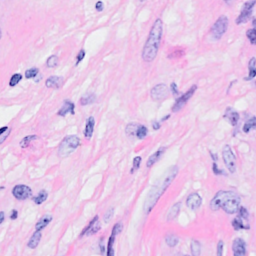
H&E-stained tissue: Breast